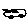
Label: car